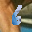
Label: 6